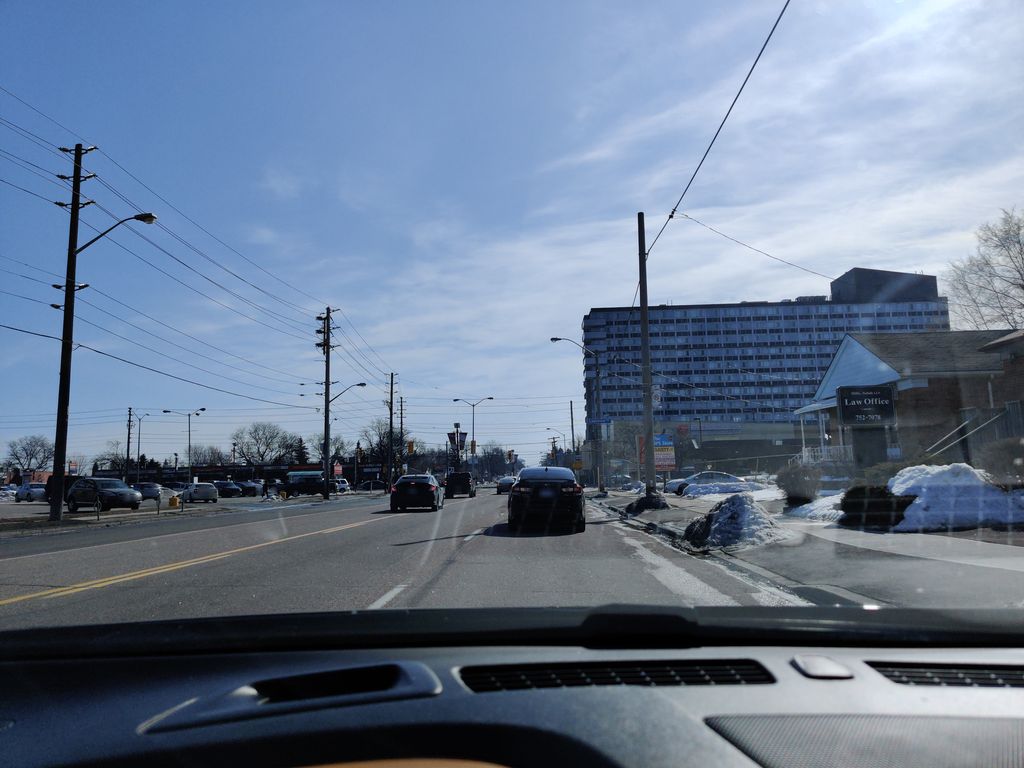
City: toronto